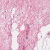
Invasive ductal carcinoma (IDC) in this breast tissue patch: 0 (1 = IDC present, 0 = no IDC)